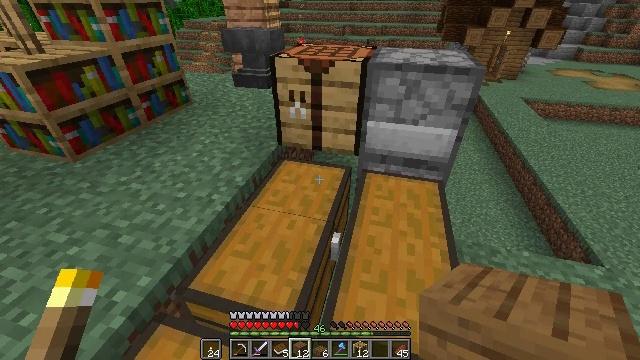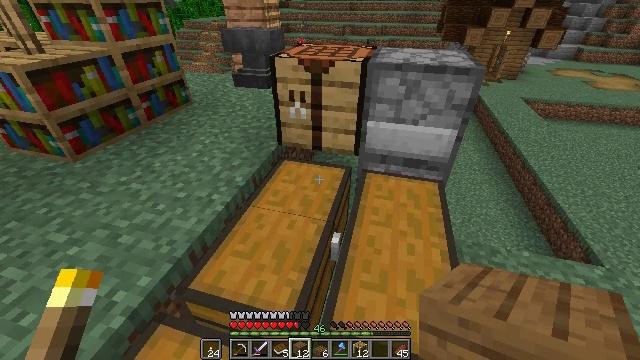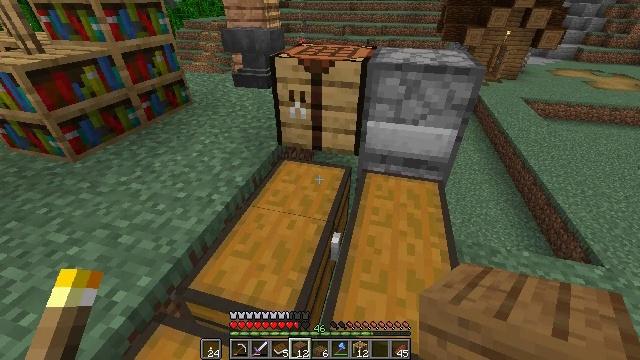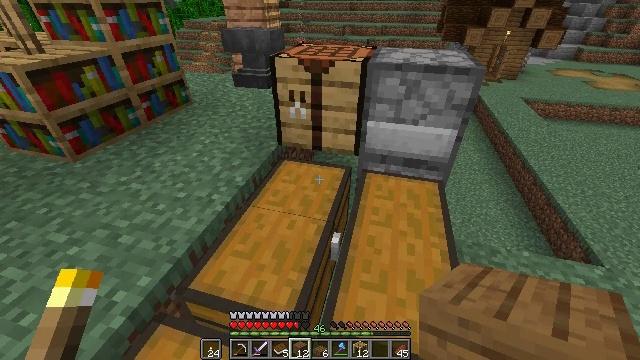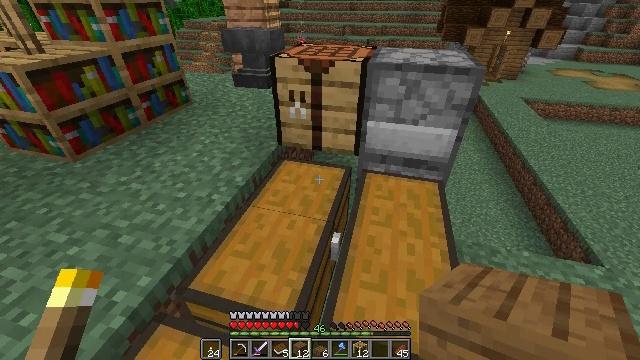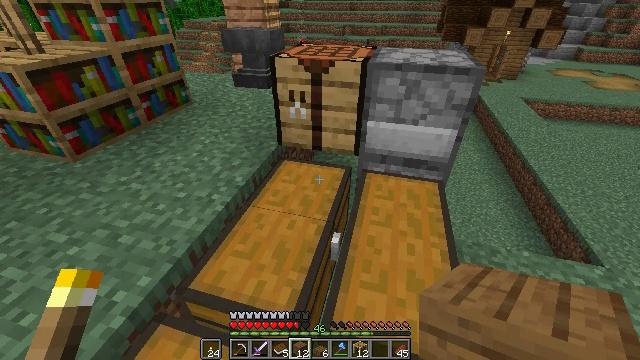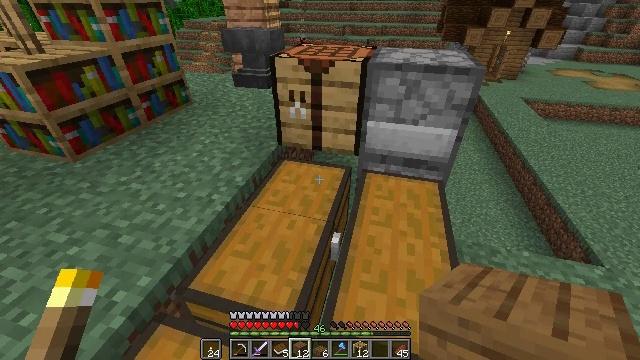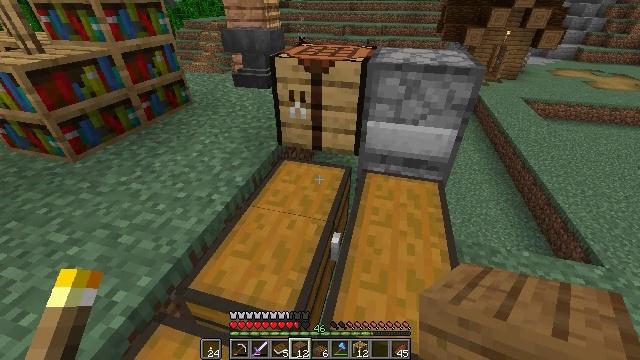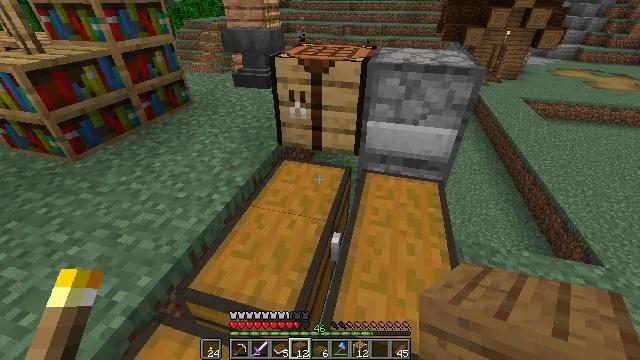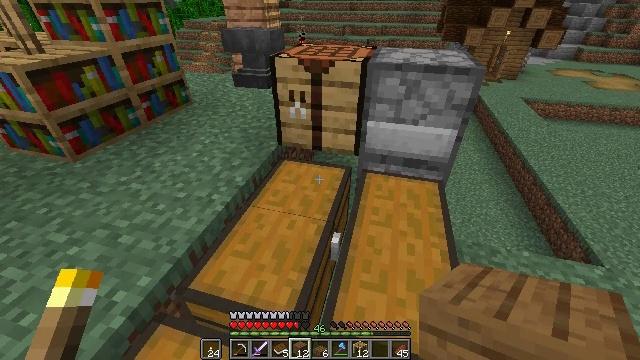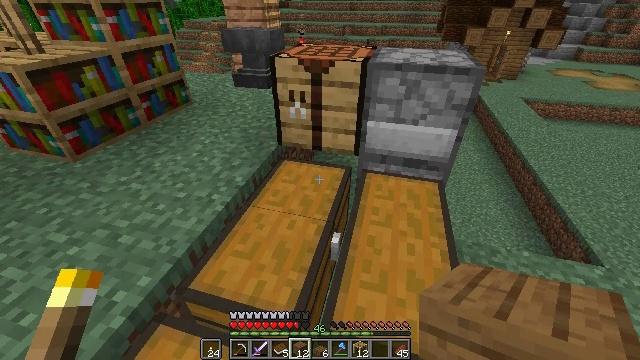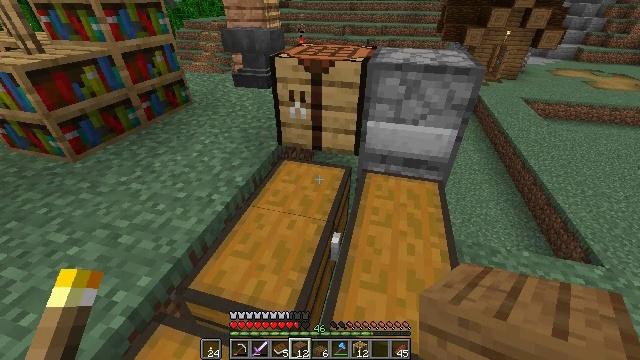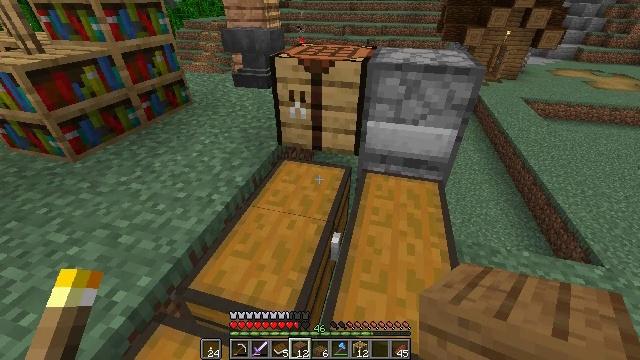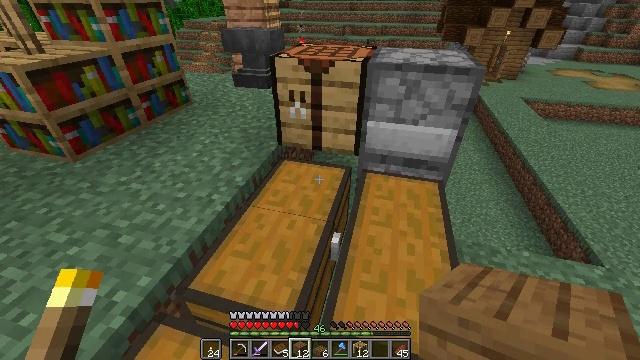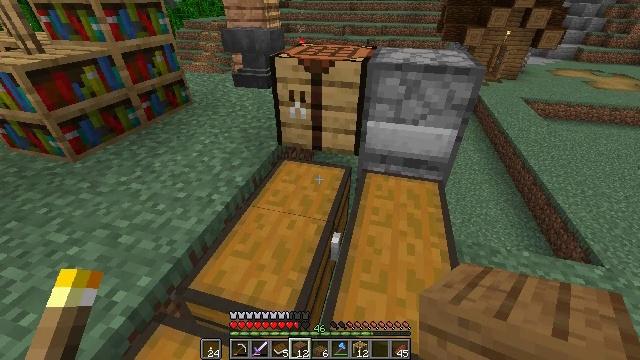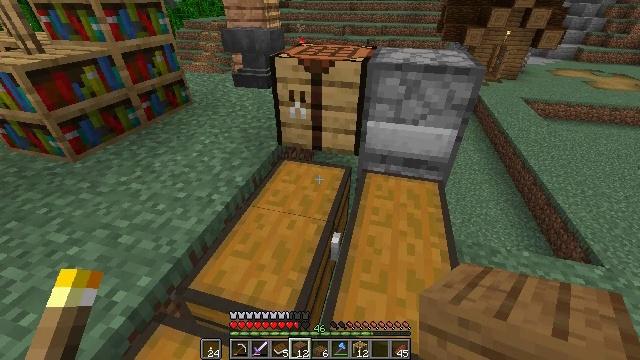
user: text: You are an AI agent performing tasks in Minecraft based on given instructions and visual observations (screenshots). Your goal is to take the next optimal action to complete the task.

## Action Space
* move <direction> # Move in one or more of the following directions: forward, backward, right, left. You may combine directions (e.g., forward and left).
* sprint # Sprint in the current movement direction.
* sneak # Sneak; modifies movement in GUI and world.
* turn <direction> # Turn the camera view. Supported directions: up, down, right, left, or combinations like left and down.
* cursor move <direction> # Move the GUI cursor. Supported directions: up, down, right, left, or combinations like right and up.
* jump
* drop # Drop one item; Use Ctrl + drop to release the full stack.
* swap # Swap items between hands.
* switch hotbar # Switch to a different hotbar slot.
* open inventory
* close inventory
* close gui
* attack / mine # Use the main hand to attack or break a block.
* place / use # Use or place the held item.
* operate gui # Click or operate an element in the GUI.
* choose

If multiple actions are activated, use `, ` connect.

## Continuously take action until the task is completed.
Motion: motion action
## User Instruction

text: Craft a spruce fence gate using the crafting table.
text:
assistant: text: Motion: no_op
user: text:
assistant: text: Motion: no_op
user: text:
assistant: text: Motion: no_op
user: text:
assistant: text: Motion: no_op
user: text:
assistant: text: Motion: no_op
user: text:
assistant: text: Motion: no_op
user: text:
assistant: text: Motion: no_op
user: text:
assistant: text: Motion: no_op
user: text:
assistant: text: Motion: no_op
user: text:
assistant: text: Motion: no_op
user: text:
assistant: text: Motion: no_op
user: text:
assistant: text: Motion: no_op
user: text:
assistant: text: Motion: no_op
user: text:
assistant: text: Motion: no_op
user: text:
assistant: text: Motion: no_op
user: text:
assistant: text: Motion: no_op
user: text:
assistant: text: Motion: no_op
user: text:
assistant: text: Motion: no_op
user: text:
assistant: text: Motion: no_op
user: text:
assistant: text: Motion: no_op
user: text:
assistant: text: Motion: no_op
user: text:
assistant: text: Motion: no_op
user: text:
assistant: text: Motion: no_op
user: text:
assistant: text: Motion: turn left and down
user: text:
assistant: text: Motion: turn right
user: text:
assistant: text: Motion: no_op
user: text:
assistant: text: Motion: no_op
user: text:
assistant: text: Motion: no_op
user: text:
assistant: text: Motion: no_op
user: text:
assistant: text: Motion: no_op